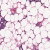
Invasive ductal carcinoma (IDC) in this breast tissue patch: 1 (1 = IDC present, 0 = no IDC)